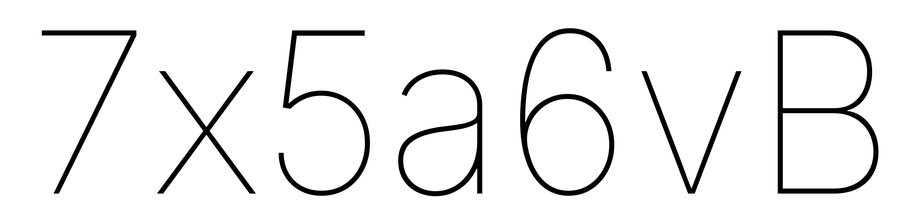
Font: Inter_Thin